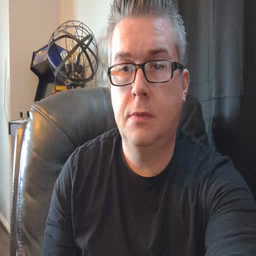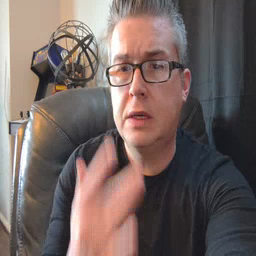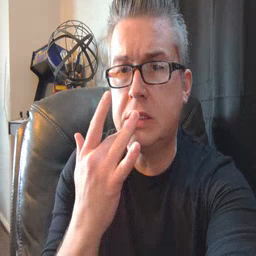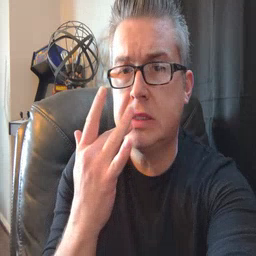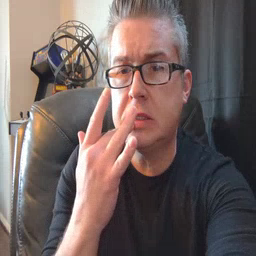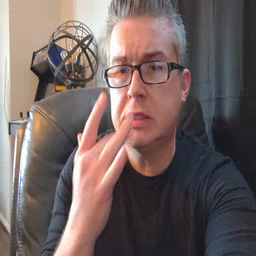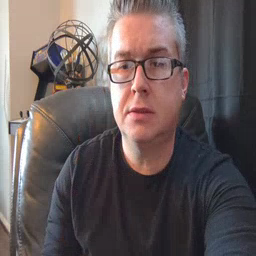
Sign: taste